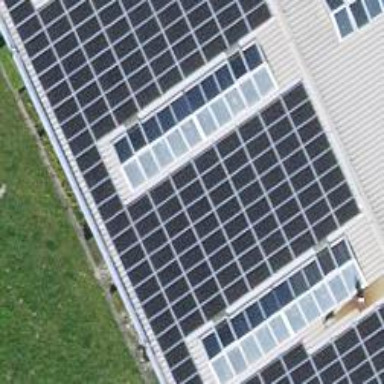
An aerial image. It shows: Solar power generator using photovoltaic panels.